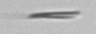
Label: fiber